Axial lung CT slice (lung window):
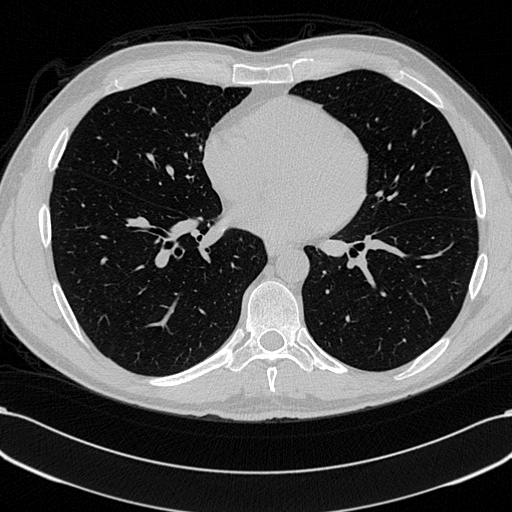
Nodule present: no